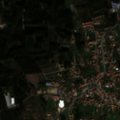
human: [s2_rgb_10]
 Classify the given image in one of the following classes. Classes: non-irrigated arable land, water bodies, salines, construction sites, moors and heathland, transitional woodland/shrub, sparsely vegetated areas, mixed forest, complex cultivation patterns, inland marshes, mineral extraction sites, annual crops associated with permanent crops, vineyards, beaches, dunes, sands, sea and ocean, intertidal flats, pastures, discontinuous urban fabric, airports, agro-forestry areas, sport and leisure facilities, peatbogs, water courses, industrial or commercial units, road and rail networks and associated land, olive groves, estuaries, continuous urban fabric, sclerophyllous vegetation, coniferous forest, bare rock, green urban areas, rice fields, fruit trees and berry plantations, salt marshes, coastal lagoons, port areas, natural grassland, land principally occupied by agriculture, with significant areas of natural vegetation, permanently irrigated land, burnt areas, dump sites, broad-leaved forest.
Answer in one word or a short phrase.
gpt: discontinuous urban fabric, complex cultivation patterns, land principally occupied by agriculture, with significant areas of natural vegetation, broad-leaved forest, coniferous forest, transitional woodland/shrub